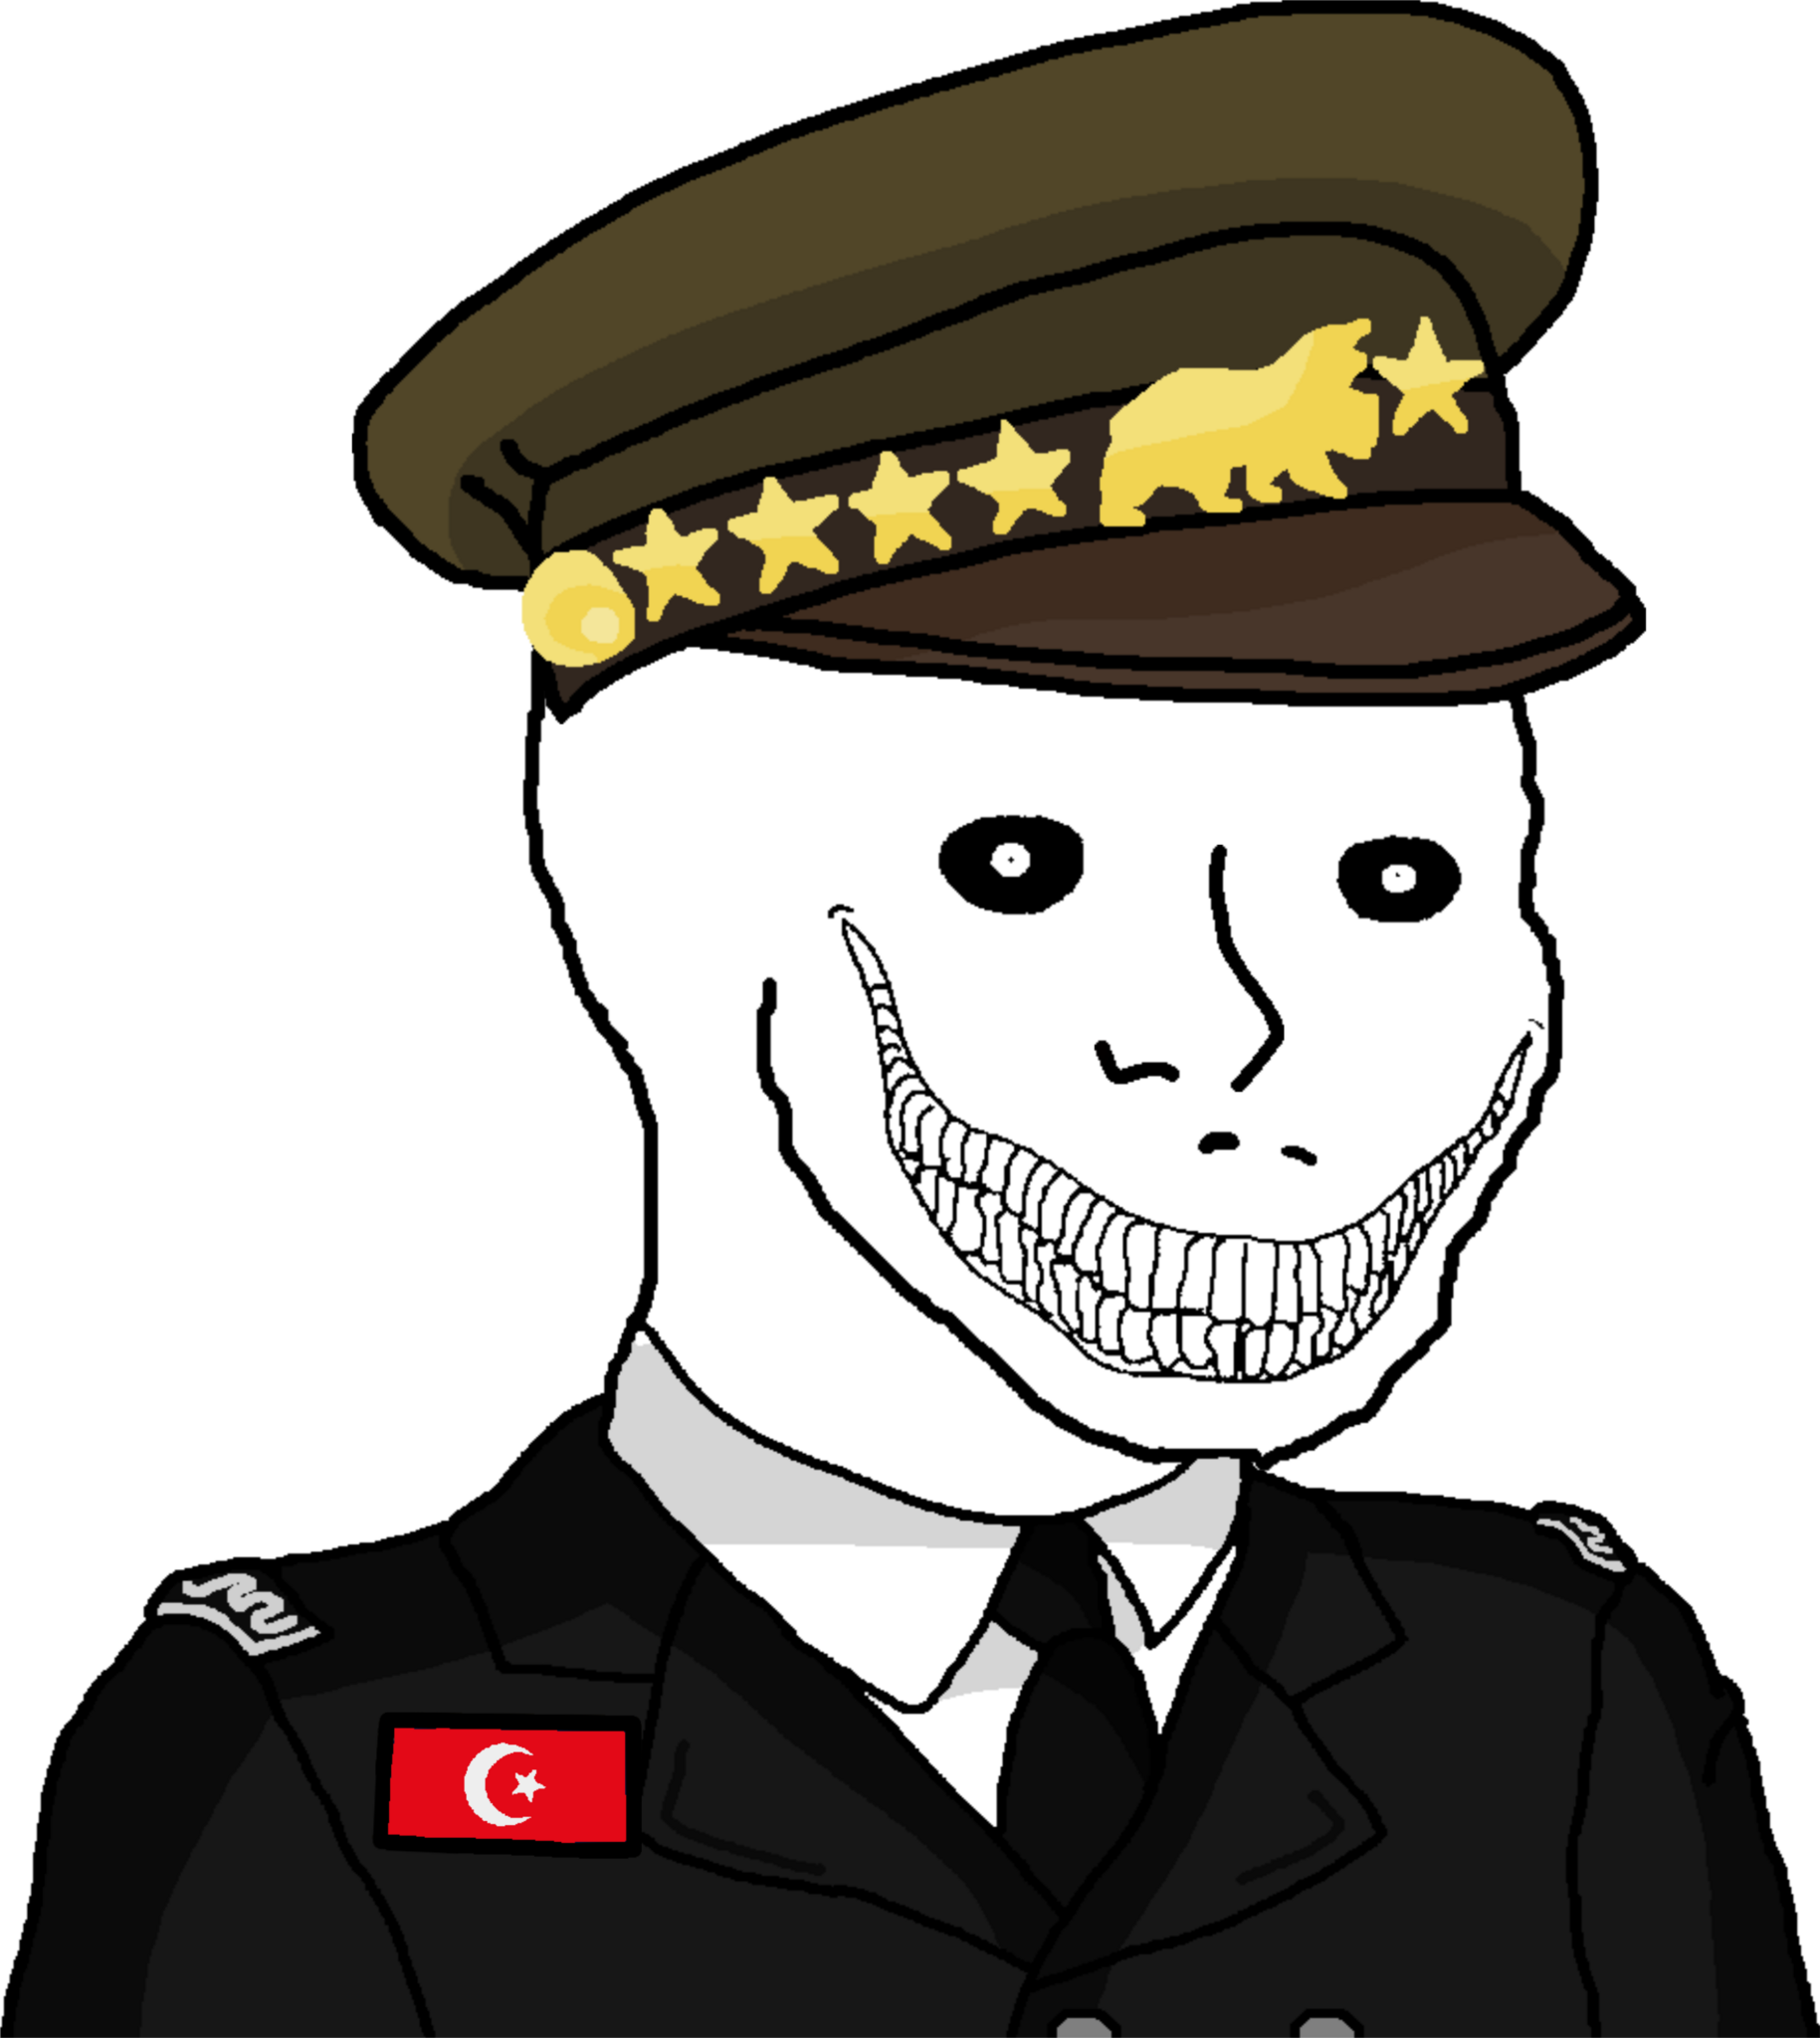
Label: 5_Oomer